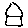
Label: house